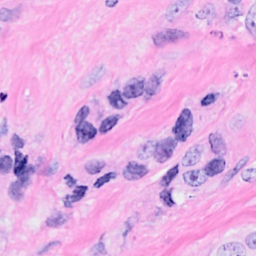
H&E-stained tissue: Breast